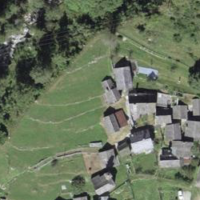
EUNIS habitat code: 43
Species observed at this site:
Taraxacum officinale
Araneus diadematus
Gryllus campestris